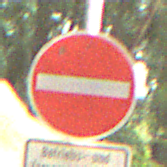
Verkehrszeichen: VerbotDerEinfahrt
Zusatzzeichen unten: BesondereFahrzeugeUndTransportgueter9
Umgebung: Outdoor, Suburban
Tageszeit: SunriseSunset
Wetter: Clear
Licht: Natural
Jahreszeit: NotSpecified
Kontrast: HighContrast